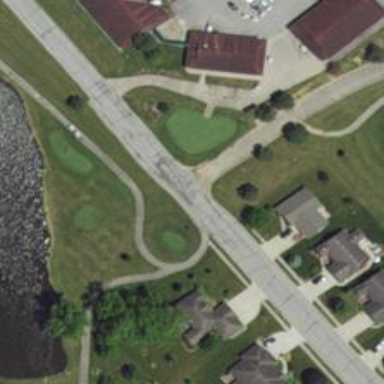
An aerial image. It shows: Path for both road and golf.